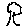
Label: tree